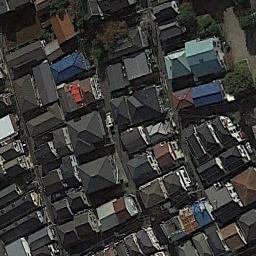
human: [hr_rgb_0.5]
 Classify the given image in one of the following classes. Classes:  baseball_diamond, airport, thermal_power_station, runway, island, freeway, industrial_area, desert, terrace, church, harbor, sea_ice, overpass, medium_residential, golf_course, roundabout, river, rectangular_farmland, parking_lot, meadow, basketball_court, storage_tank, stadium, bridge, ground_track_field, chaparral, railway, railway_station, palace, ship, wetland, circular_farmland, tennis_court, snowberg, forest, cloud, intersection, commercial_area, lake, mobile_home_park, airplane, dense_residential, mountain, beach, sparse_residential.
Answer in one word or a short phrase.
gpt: dense_residential